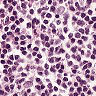
Metastatic tissue present: no